Question: I have been NOT able to play video on IE9. I am developing on Visual Studio 2010 so I am using Cassini. Chrome plays the video very well but on IE a red cross appear. I read around a lot and most problem seem because of MIME configuration. So I put
'''
<staticContent>
<mimeMap fileExtension=".mp4" mimeType="video/mp4" />
</staticContent>
'''
into web.config under system.webserver and use IIS Express to run the site instead of CAssini. And this is when I got this error.

Thanks a lot.
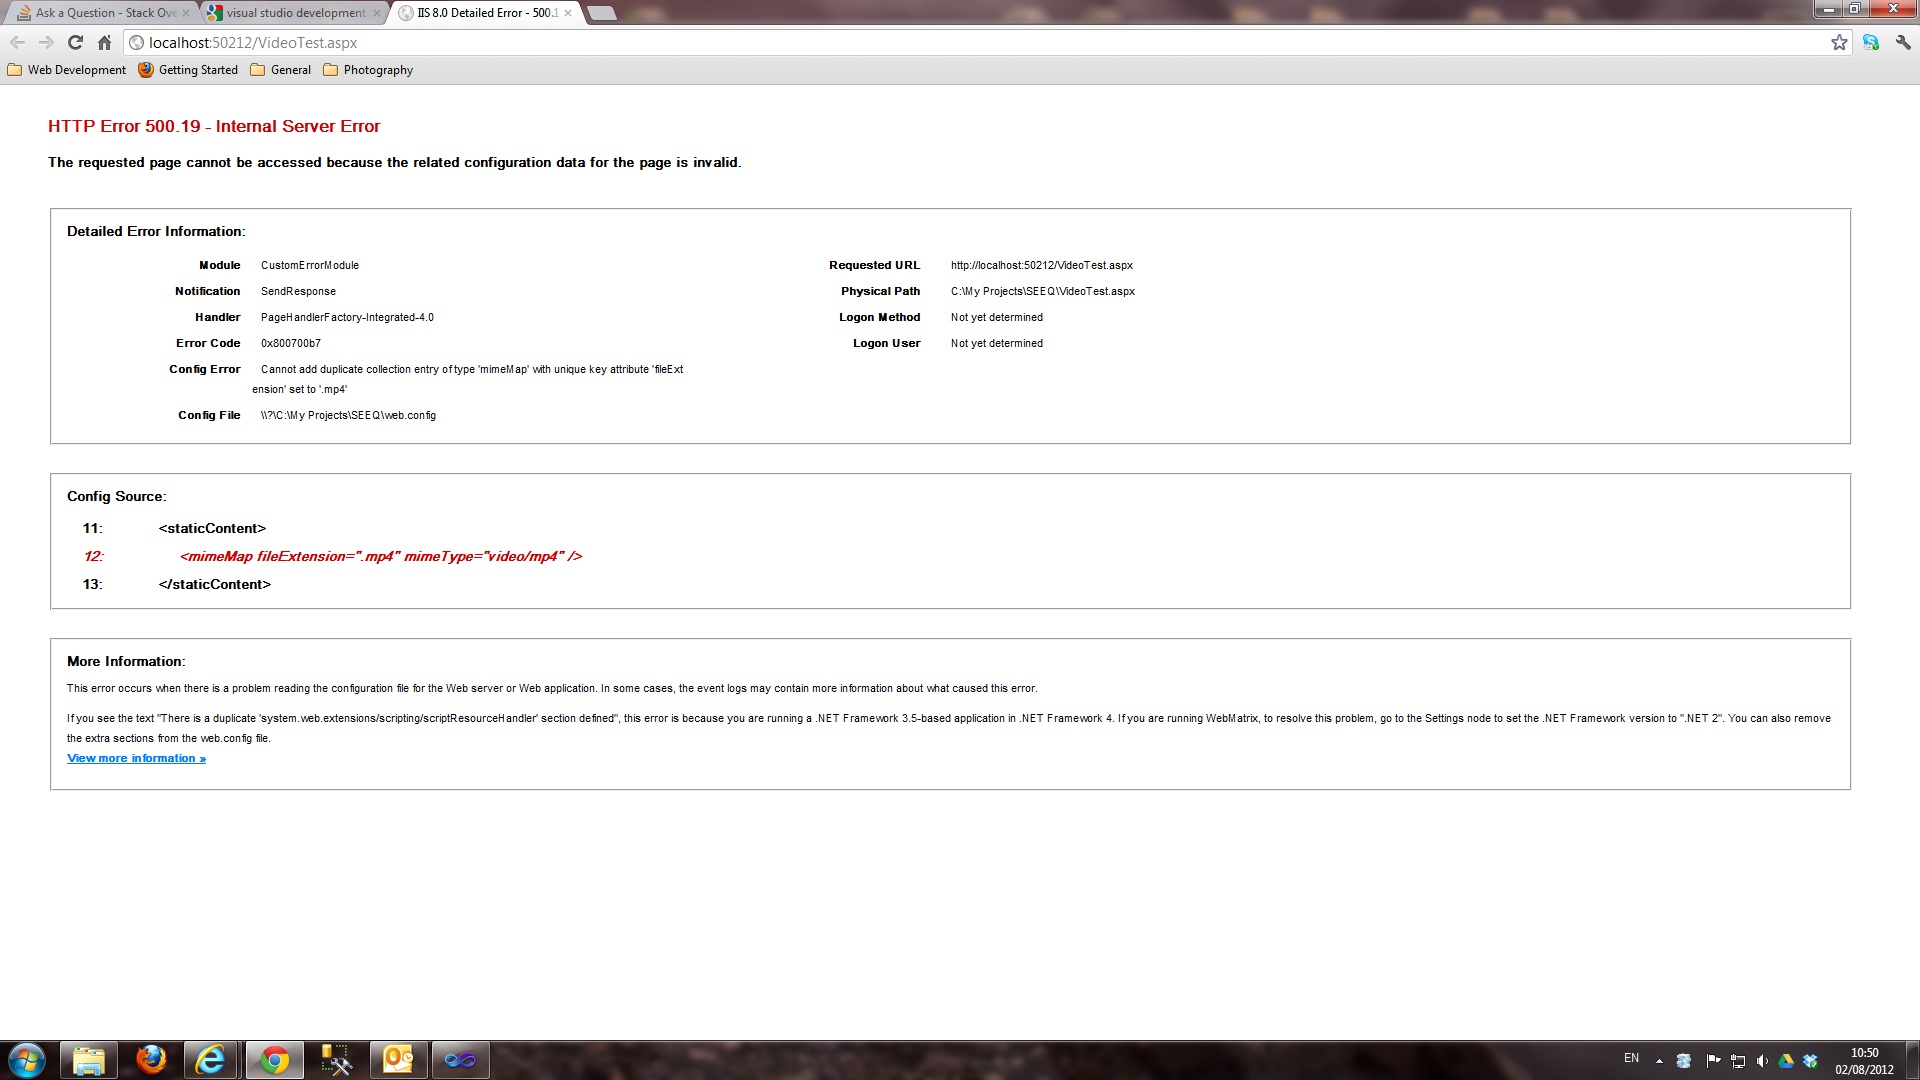
Answer: From more research and reading ... I tweak web.config abit more and now IE9 can play my videos ... Magic :D
'''
<validation validateIntegratedModeConfiguration="false" />
<staticContent>
<remove fileExtension=".mp4" />
<mimeMap fileExtension=".mp4" mimeType="video/mp4" />
</staticContent>
'''
Code Behind
'''
Dim FileName As String = dt.Rows(0).Item("FileName")
Dim Location As String = dt.Rows(0).Item("RESLOCATION")
Dim str As New StringBuilder
str.Append("<video width='320' height='240' controls='controls'>")
str.Append("<source src='")
str.Append(Location & FileName)
str.Append("' type='video/mp4' />")
str.Append("</video>")
videodiv.InnerHtml = str.ToString
'''
Aspx
'''
<div id="videodiv" runat="server"></div>
'''